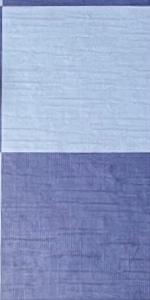
Label: Empty